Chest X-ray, AP view. Patient: 46 years old, sex M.
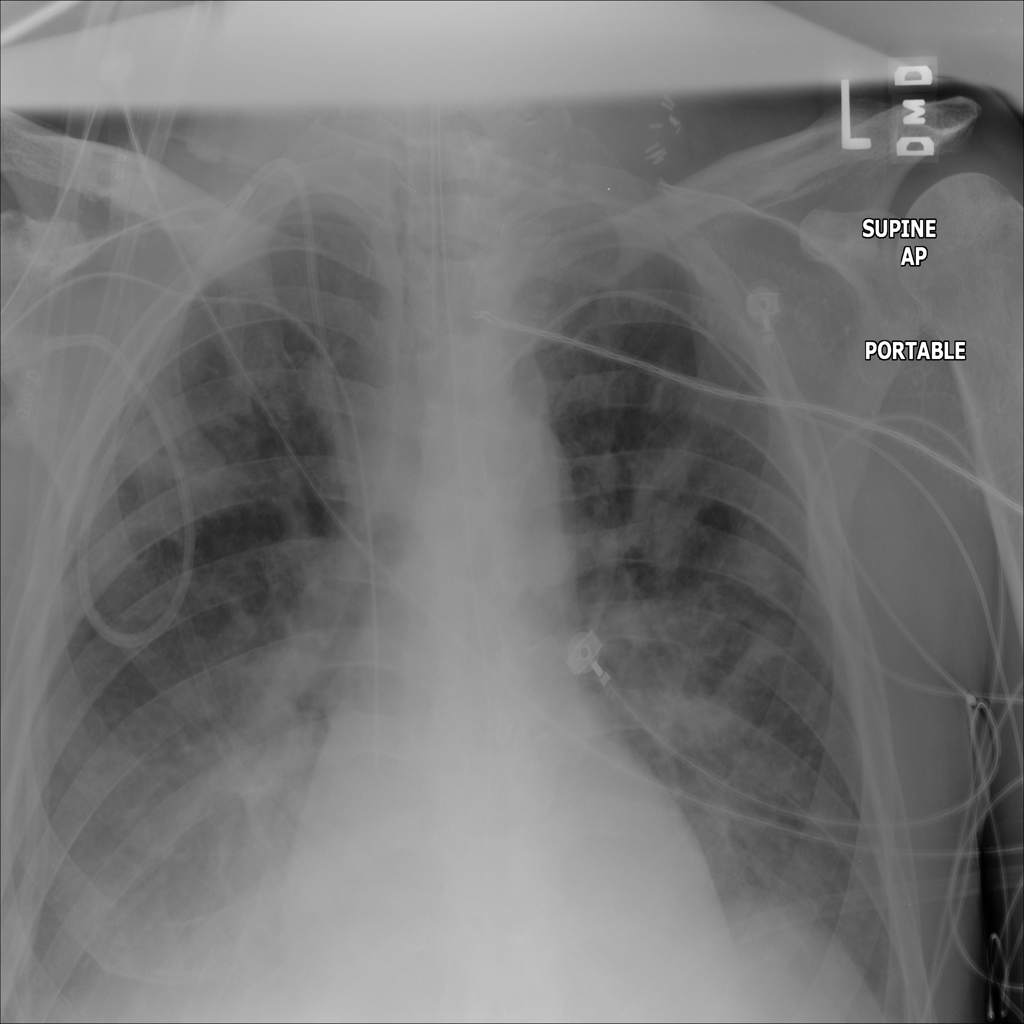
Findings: No Finding